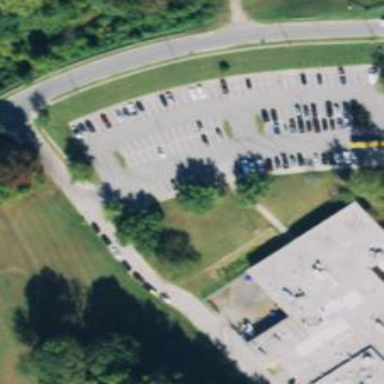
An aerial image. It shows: Parking area with surface.